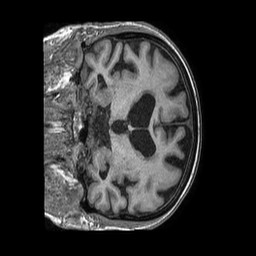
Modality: T1w
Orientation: coronal
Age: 75
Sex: male
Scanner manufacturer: philips
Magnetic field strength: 1.5 T
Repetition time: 0.007563 s
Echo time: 0.003433 s